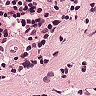
Metastatic tissue present: no